Aerial crown-view tile of a tropical tree (Barro Colorado Island, Panama), acquired 20250915:
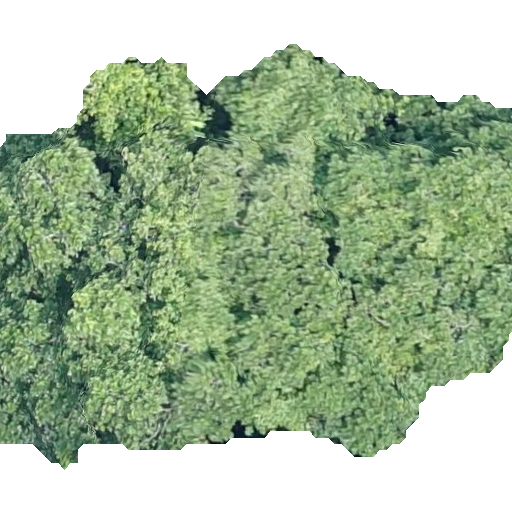
Species: Anacardium excelsum
GBIF accepted scientific name: Anacardium excelsum
Crown area: 287.596 m²